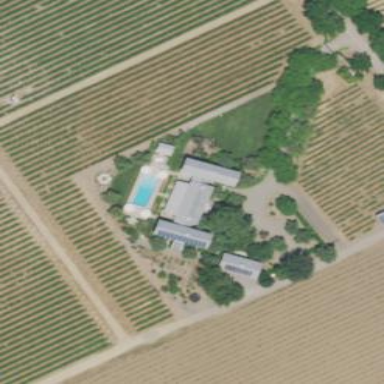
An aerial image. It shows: Vineyard with wine grapes as the main crop.